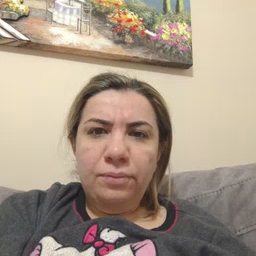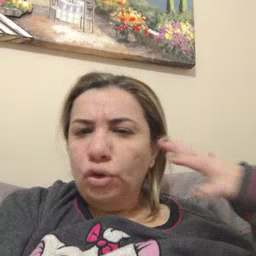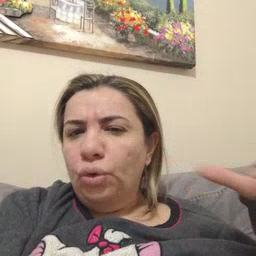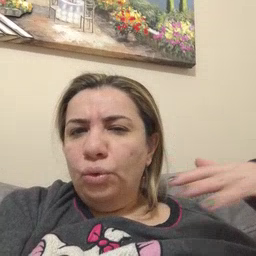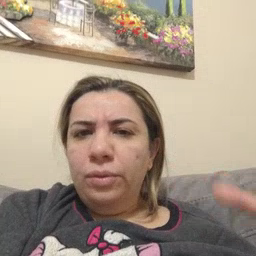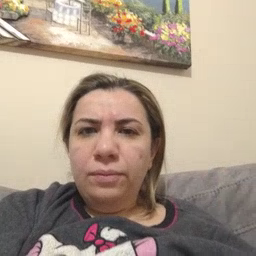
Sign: noisy